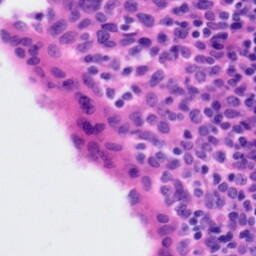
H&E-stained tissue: Tonsil